Aerial crown-view tile of a tropical tree (Barro Colorado Island, Panama), acquired 20250217:
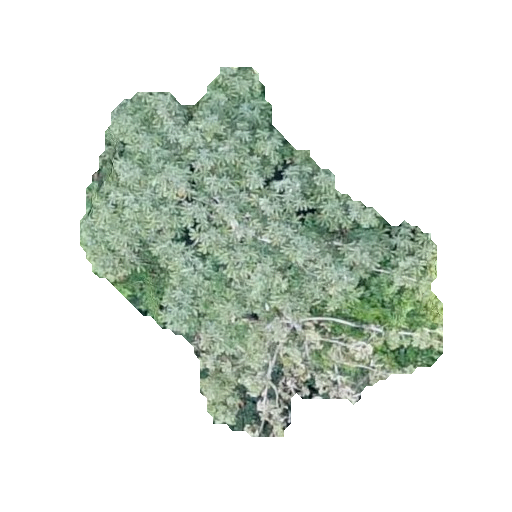
Species: Cecropia insignis
GBIF accepted scientific name: Cecropia insignis
Crown area: 117.665 m²